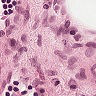
Metastatic tissue present: no